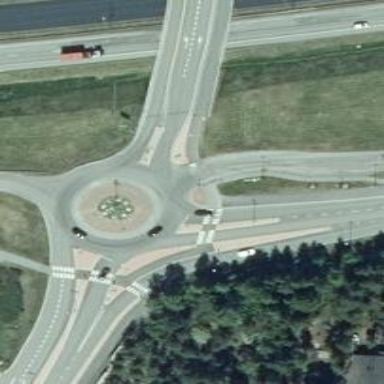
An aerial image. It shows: Tertiary road made of asphalt leading to roundabout junction.